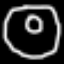
Label: donut